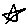
Label: star